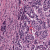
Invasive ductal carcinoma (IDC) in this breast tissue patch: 1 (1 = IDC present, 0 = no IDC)